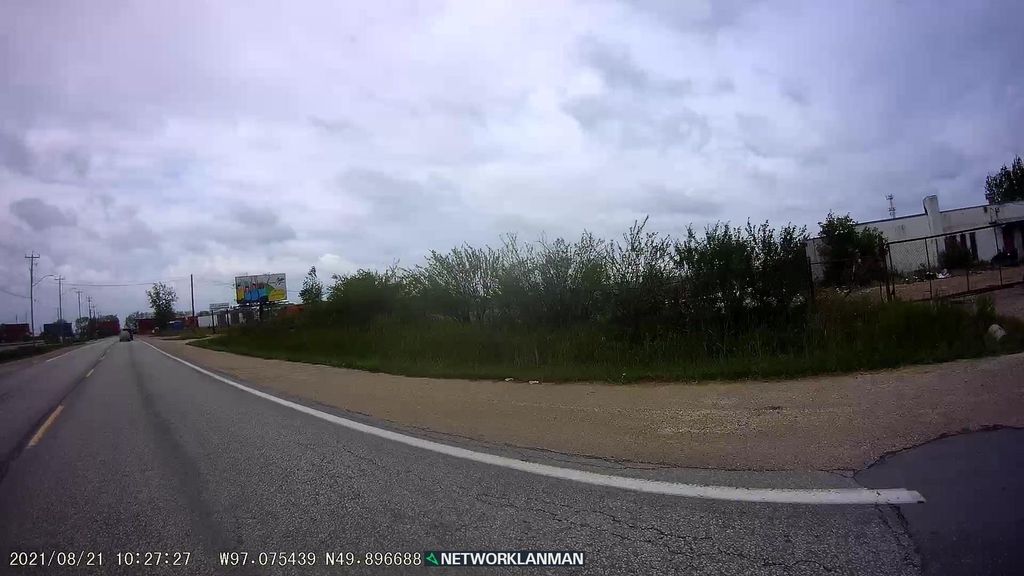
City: winnipeg